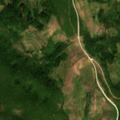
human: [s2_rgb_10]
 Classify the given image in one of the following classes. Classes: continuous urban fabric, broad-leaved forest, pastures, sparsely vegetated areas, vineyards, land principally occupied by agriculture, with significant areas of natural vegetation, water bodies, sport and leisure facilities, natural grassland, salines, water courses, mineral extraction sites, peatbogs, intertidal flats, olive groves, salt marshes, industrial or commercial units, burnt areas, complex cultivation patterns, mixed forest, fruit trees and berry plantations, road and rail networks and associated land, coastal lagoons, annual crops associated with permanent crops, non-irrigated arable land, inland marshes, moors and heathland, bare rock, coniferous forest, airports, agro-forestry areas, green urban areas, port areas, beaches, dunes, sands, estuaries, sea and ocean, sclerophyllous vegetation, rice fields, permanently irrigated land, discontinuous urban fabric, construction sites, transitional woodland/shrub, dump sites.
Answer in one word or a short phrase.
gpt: complex cultivation patterns, broad-leaved forest, transitional woodland/shrub